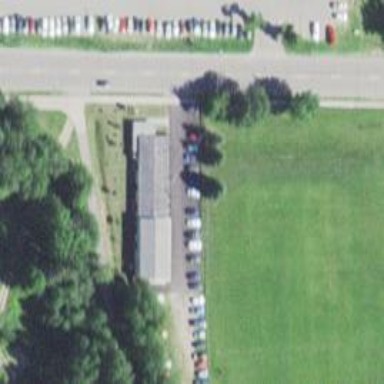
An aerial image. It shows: Clinic.